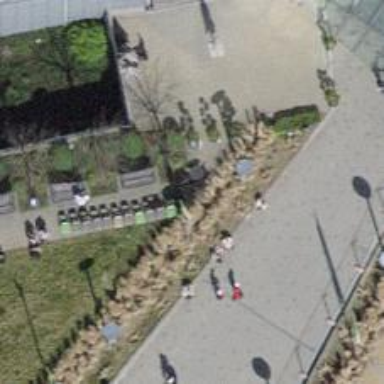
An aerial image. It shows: Charging station.